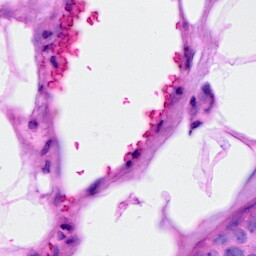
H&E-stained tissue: Breast